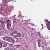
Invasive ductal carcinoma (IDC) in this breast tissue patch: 1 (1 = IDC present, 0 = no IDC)